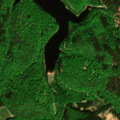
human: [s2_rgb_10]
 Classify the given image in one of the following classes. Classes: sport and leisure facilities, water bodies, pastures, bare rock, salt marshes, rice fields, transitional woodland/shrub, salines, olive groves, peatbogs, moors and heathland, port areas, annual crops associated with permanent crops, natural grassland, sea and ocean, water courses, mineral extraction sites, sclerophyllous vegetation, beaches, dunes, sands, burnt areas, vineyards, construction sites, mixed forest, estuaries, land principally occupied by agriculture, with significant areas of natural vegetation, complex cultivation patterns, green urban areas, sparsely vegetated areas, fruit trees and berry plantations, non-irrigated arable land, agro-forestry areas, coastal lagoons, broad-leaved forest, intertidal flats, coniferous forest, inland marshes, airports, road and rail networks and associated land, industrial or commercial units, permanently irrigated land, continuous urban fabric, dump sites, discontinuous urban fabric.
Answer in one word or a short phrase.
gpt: broad-leaved forest, coniferous forest, mixed forest, water bodies